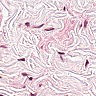
Metastatic tissue present: no